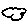
Label: cloud